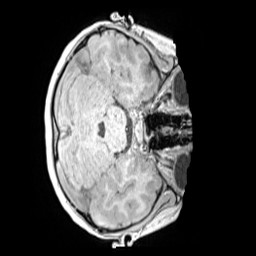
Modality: MP2RAGE
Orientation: axial
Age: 11
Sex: female
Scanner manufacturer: siemens
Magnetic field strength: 3 T
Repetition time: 4 s
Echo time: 0.00299 s